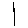
Label: line